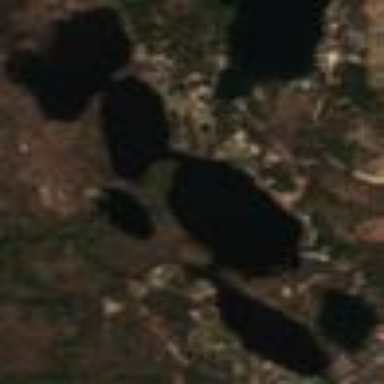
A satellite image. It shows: Lake with natural water.